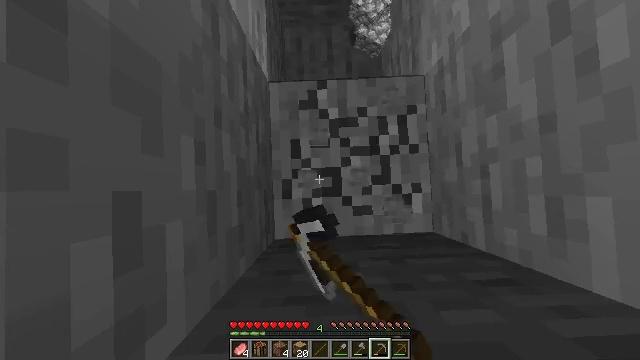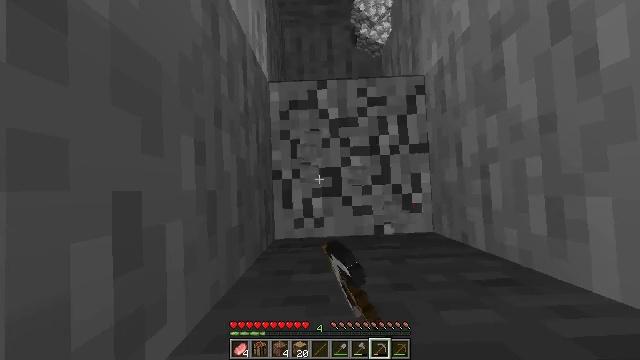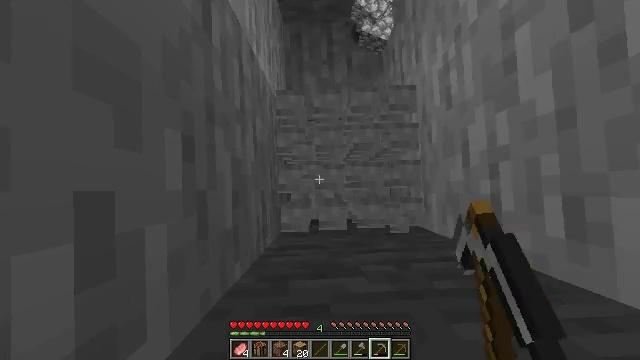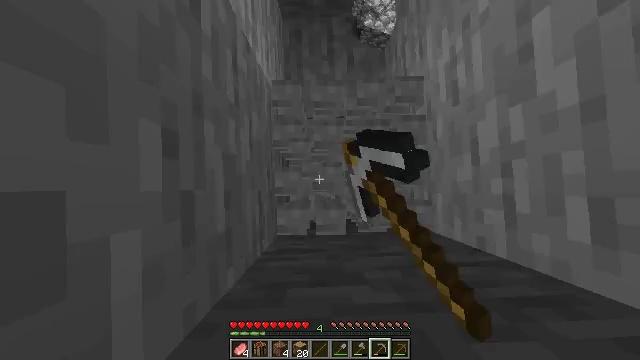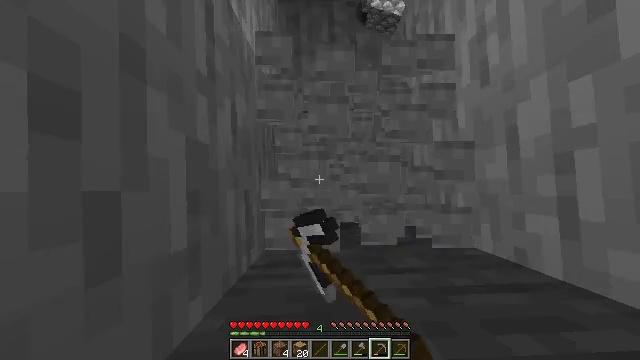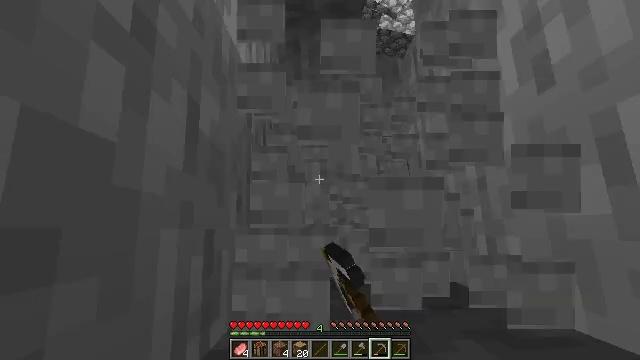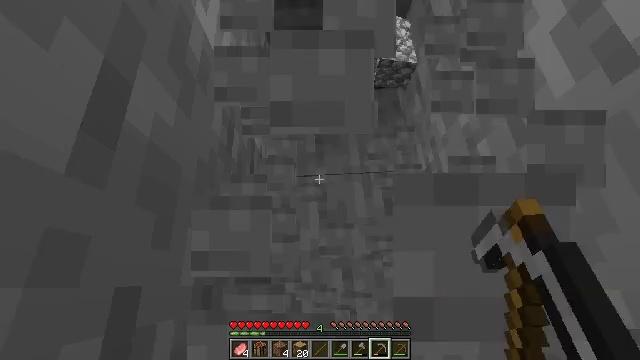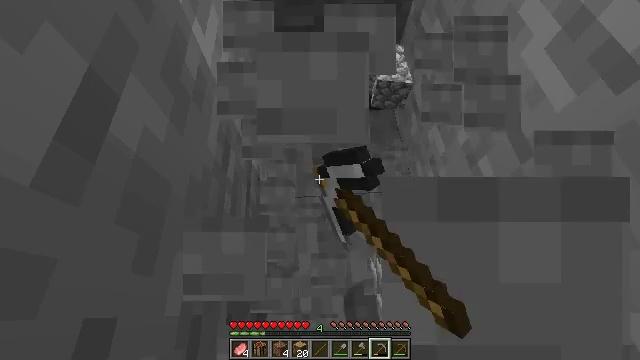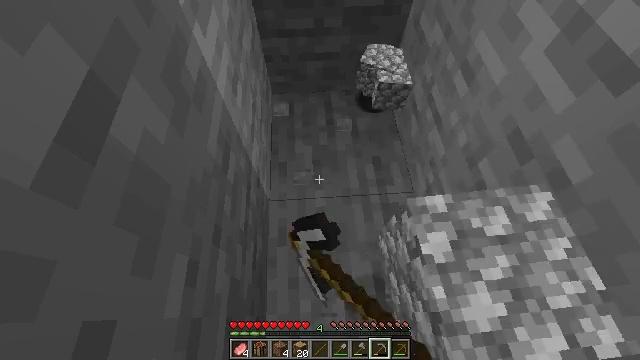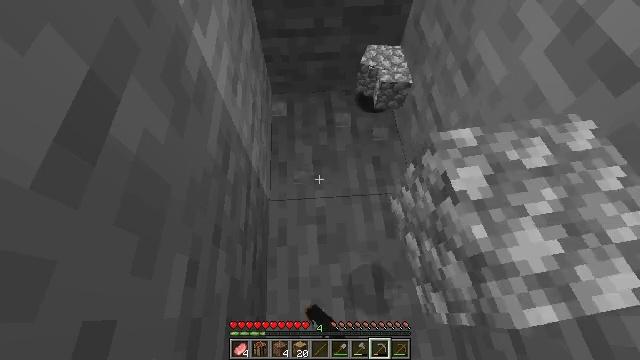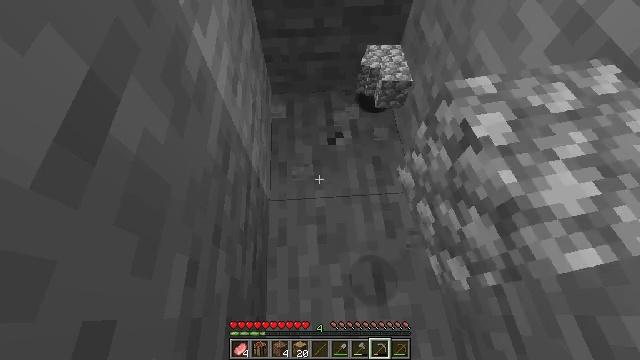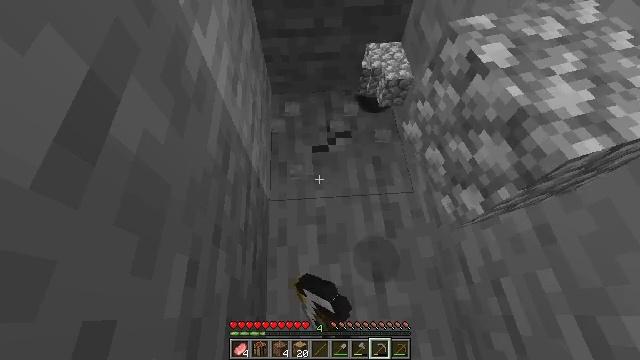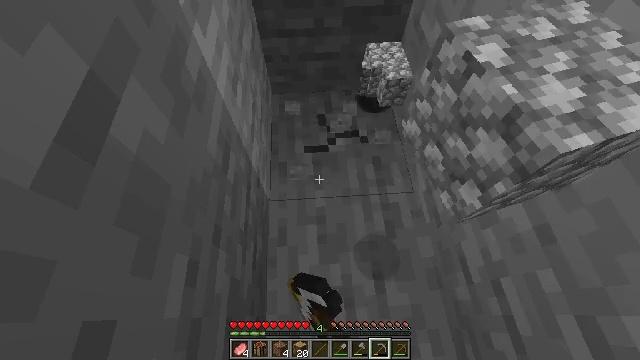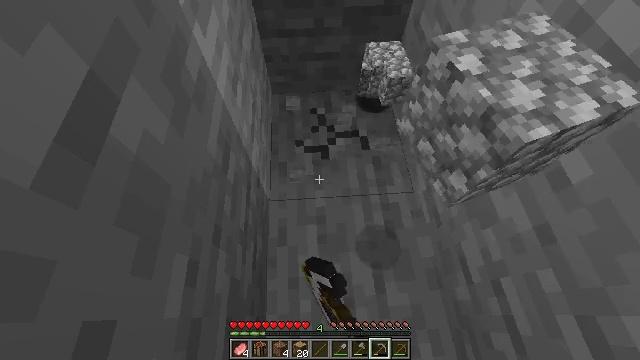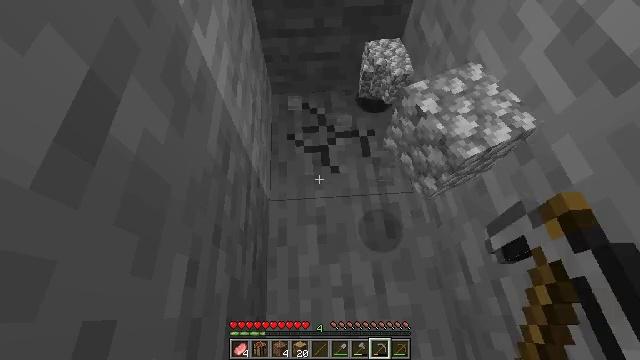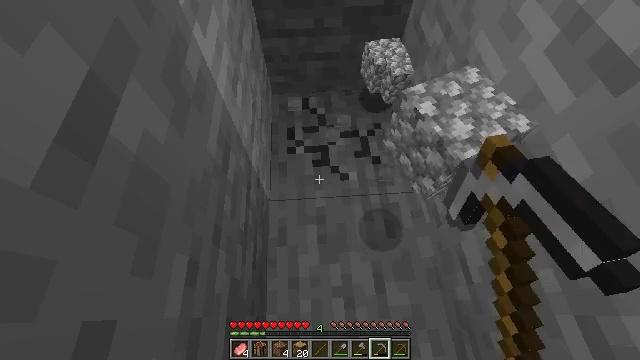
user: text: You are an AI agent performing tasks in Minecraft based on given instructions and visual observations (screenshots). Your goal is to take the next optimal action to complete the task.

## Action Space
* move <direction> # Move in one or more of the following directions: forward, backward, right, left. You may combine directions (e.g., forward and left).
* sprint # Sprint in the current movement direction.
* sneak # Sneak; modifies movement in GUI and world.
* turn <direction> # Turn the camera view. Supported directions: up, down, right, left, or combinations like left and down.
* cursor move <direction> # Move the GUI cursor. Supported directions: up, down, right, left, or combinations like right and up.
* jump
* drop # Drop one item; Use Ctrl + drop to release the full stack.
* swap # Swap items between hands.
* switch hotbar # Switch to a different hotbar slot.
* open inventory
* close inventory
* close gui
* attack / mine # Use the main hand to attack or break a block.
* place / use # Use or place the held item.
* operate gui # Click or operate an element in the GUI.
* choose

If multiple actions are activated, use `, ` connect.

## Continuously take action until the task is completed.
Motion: motion action
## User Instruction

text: Harvest stone in the caves.
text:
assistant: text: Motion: attack / mine
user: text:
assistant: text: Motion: attack / mine
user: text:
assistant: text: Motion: attack / mine
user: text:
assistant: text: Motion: attack / mine
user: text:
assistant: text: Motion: turn up, attack / mine
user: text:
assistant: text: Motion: turn right and up, attack / mine
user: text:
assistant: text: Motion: turn up, attack / mine
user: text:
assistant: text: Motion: attack / mine
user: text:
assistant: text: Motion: attack / mine
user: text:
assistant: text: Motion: attack / mine
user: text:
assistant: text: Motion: attack / mine
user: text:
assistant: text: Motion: attack / mine
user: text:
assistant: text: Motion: attack / mine
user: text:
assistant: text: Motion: attack / mine
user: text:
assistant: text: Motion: attack / mine
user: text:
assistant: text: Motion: attack / mine
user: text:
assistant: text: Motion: attack / mine
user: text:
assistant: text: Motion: attack / mine
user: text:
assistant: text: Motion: attack / mine
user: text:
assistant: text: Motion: attack / mine
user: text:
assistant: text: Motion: attack / mine
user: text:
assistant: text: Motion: turn down, attack / mine
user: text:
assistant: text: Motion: turn left and down, attack / mine
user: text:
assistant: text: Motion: turn left and down, attack / mine
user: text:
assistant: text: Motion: turn left and down, attack / mine
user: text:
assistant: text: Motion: attack / mine
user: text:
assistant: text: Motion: attack / mine
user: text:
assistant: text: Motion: attack / mine
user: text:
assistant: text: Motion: attack / mine
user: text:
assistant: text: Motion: attack / mine